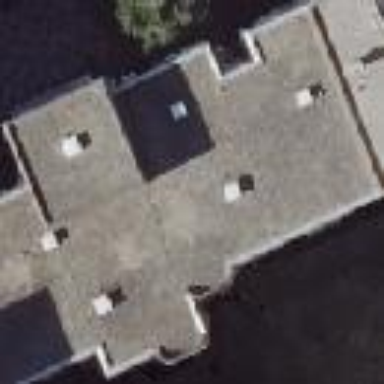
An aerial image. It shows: Part of building.